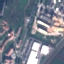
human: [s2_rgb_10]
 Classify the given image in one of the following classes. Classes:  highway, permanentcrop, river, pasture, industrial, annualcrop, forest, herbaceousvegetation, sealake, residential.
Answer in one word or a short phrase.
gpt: Industrial